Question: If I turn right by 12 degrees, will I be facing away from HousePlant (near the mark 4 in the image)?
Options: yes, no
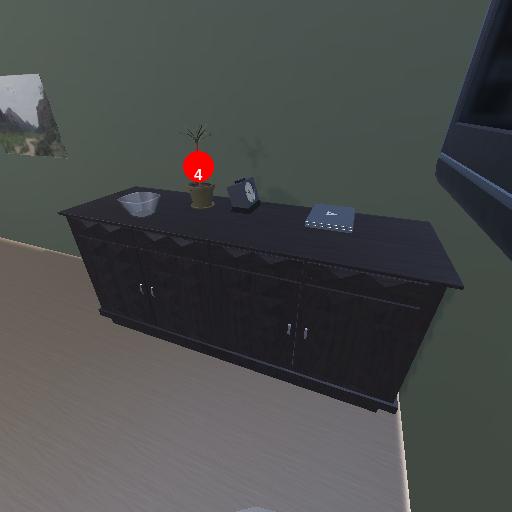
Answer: yes